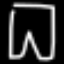
Label: pants